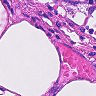
Metastatic tissue present: no